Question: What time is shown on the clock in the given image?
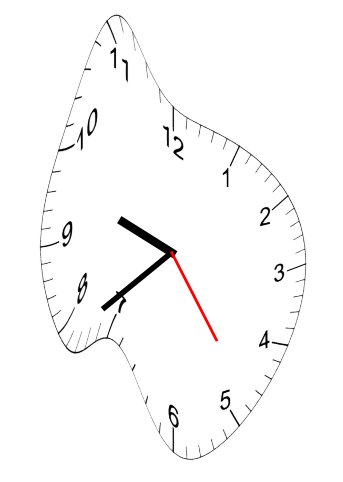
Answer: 09:38:24